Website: walmart
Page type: billing-address
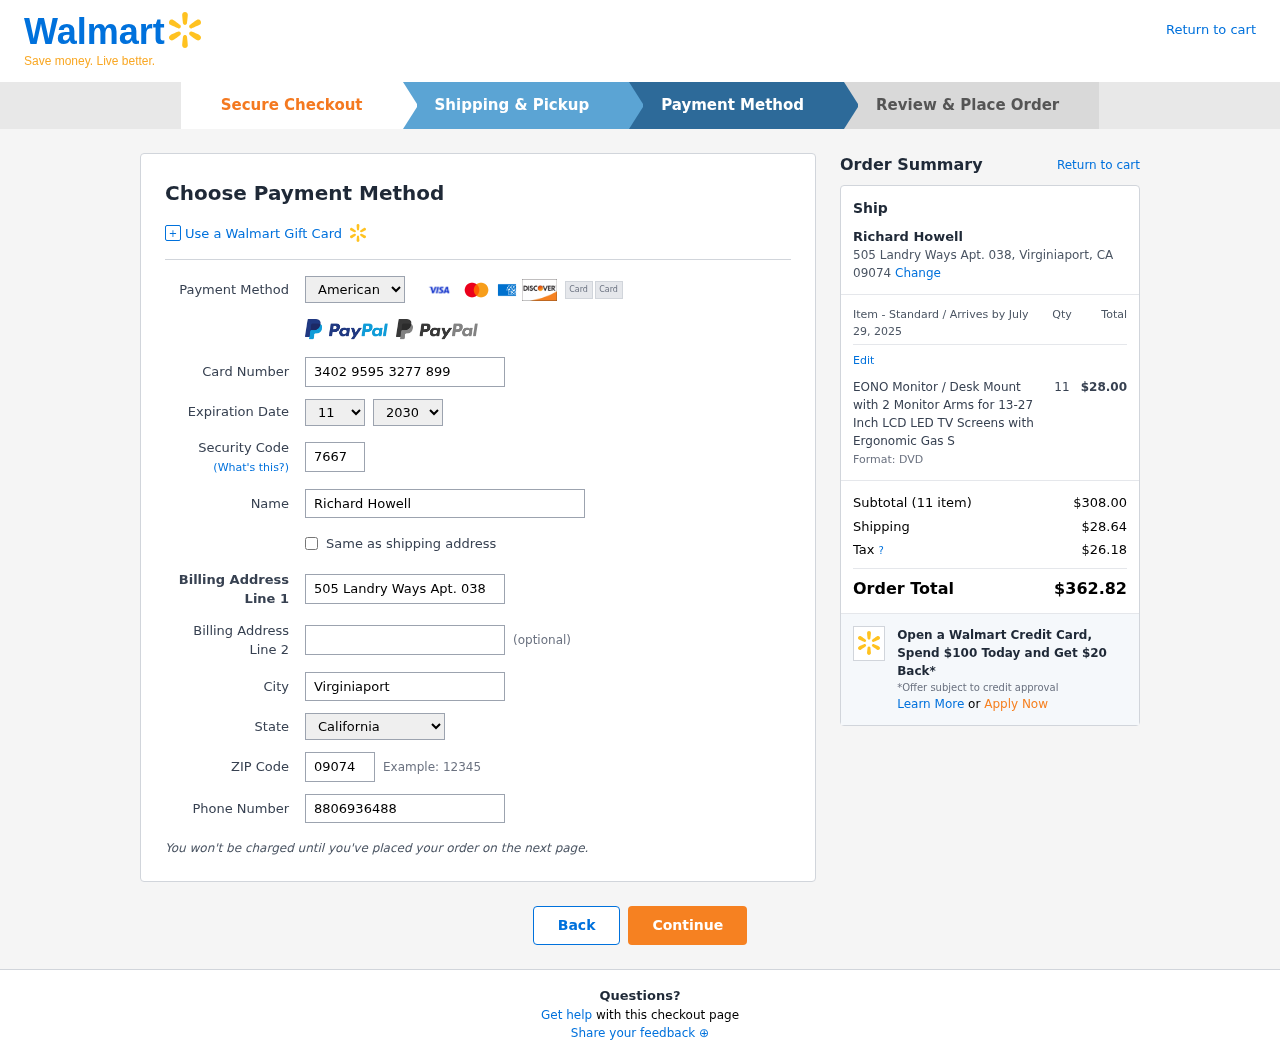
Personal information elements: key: PII_CARD_CVV
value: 7667
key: PII_CARD_EXPIRY_MONTH
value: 11
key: PII_CARD_EXPIRY_YEAR
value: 30
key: PII_CARD_NUMBER
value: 3402 9595 3277 899
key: PII_CARD_TYPE
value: American Express
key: PII_CITY
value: Virginiaport
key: PII_CITY_STATE_ZIP
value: Virginiaport, CA 09074
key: PII_FULLNAME
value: Richard Howell
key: PII_PHONE
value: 8806936488
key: PII_POSTCODE
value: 09074
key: PII_STATE
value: California
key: PII_STREET
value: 505 Landry Ways Apt. 038
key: PII_FULLNAME2
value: Richard Howell
Product elements: key: PRODUCT1_NAME
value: EONO Monitor / Desk Mount with 2 Monitor Arms for 13-27 Inch LCD LED TV Screens with Ergonomic Gas S
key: PRODUCT1_PRICE
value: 28
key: PRODUCT1_QUANTITY
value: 11
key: PRODUCT1_DESC
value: Format: DVD
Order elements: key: ORDER_DELIVERY_DATE
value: July 29, 2025
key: ORDER_NUM_ITEMS
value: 11
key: ORDER_SUBTOTAL
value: $308.00
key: ORDER_SHIPPING_COST
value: $28.64
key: ORDER_TAX
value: $26.18
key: ORDER_TOTAL
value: $362.82